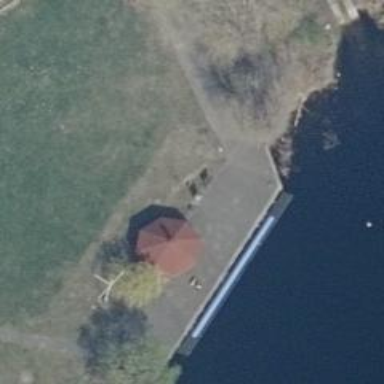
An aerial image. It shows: Picnic shelter provides comfortable rest area.